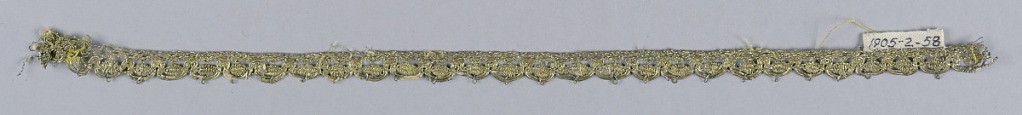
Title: Border
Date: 16th century
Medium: silver metal wrapped on silk thread Technique: bobbin lace
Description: Narrow lace border with scallops on one edge. In white and silver metallic thread.